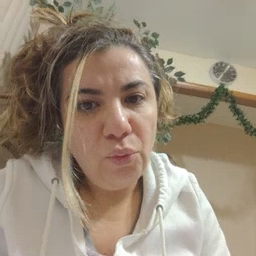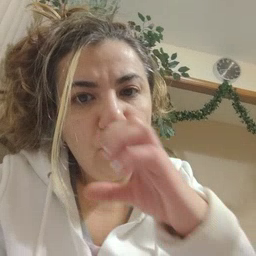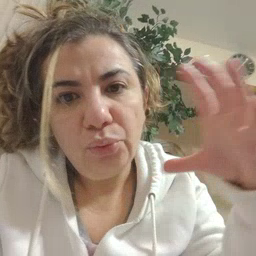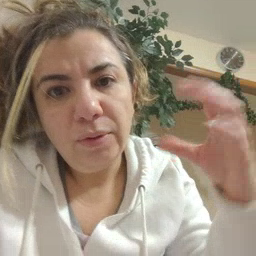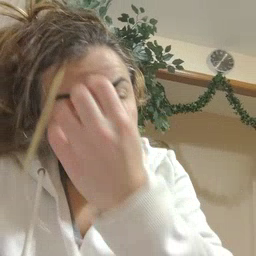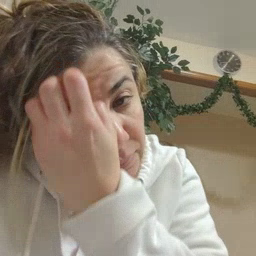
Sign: balloon